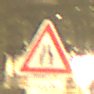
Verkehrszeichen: VerengteFahrbahn
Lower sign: LaengeEinerStrecke3
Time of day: Night
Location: Outdoor (Urban)
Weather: Overcast
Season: NotSpecified
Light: Artificial